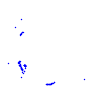
Particle: pion